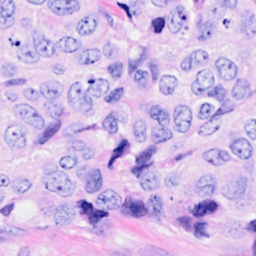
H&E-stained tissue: Breast